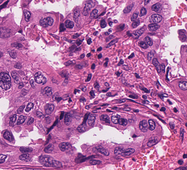
Tumor epithelial tissue: yes
Tumor-associated stroma tissue: yes
Normal tissue: no